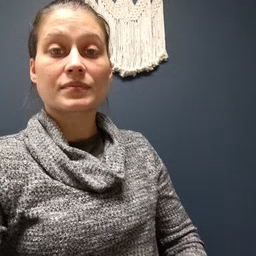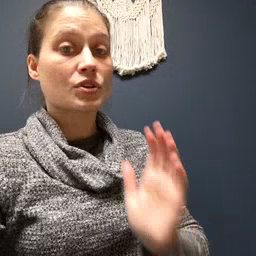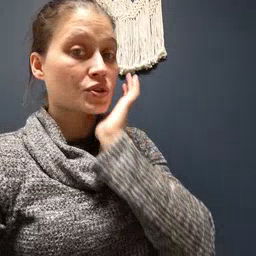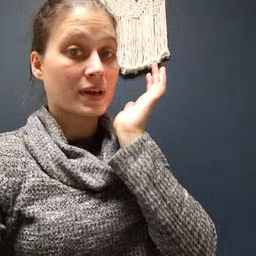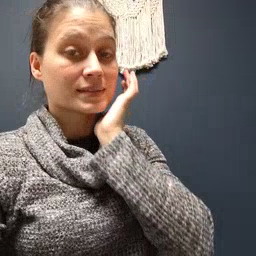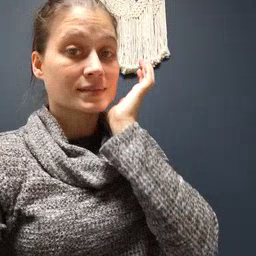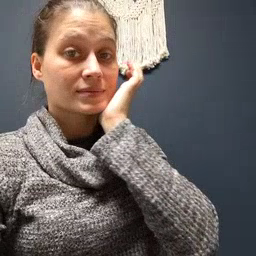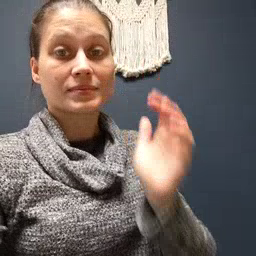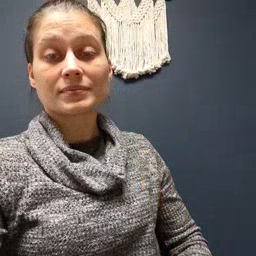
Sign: grass